Question: Why I am getting the shaded region in my screen, I have put the Linear layout inside Relative layout.
Here is my xml corresponds to this screen

'''
<?xml version="1.0" encoding="utf-8"?>
<RelativeLayout xmlns:android="http://schemas.android.com/apk/res/android"
android:orientation="vertical"
android:layout_width="fill_parent"
android:layout_height="fill_parent"
android:background="@drawable/bg"
android:id="@+id/mainlayout">
<LinearLayout
xmlns:android="http://schemas.android.com/apk/res/android"
android:orientation="vertical"
android:layout_width="175dip"
android:layout_height="wrap_content"
android:layout_centerInParent="true"
android:background="@drawable/trans"
android:id="@+id/innerlayoutmain"
>
<ImageButton
android:layout_width="fill_parent"
android:layout_height="35dip"
android:id="@+id/sleepEasilyMeditationButton1"
android:gravity="center_horizontal"
android:layout_marginLeft="30dip"
android:textColor="@color/titletextcolor"
android:text="Sleep Easily Meditation"
></ImageButton>
<ImageButton
android:paddingTop="10dip"
android:layout_width="fill_parent"
android:layout_height="25dip"
android:id="@+id/howToUseButton1"
android:gravity="center_horizontal"
android:layout_marginLeft="30dip"
android:textColor="@color/titletextcolor"
android:text="How to Use This App"
></ImageButton>
<ImageButton
android:layout_width="fill_parent"
android:layout_height="25dip"
android:id="@+id/aboutShazzileandAliButton1"
android:gravity="center_horizontal"
android:layout_marginLeft="30dip"
android:textColor="@color/titletextcolor"
android:text="Abount Shazzie and Ali"
></ImageButton>
<ImageButton
android:layout_width="fill_parent"
android:layout_height="25dip"
android:id="@+id/divinityPublishingHomeButton1"
android:gravity="center_horizontal"
android:layout_marginLeft="30dip"
android:textColor="@color/titletextcolor"
android:text="Divinity Publishing Home"
></ImageButton>
<ImageButton
android:layout_width="fill_parent"
android:layout_height="25dip"
android:id="@+id/shareThisAppButton1"
android:gravity="center_horizontal"
android:layout_marginLeft="30dip"
android:textColor="@color/titletextcolor"
android:text="Share This App"
></ImageButton>
</LinearLayout>
</RelativeLayout>
'''
I am getting shaded region on screen.
I put linear layout inside relative layout.
I have changed screen resolution.
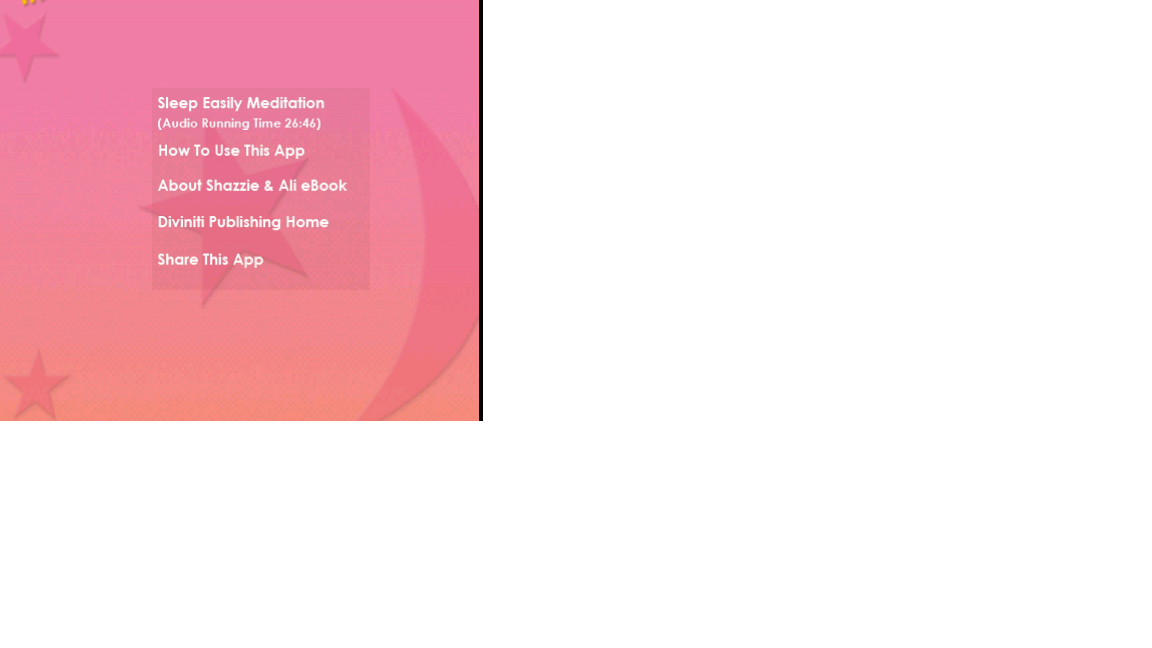
Answer: Do the following modification in your code.
In xml file:
'''
android:background="@android:color/transparent"
'''
and in your java file:
'''
ImageButton.setBackgroundColor(Color.TRANSPARENT);
'''